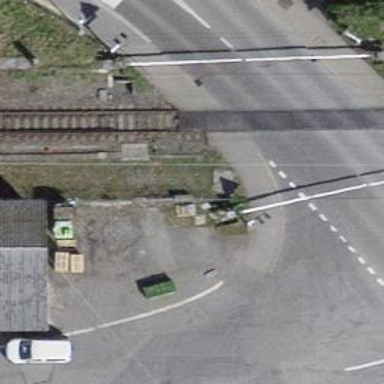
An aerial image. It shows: Railway buffer stop.